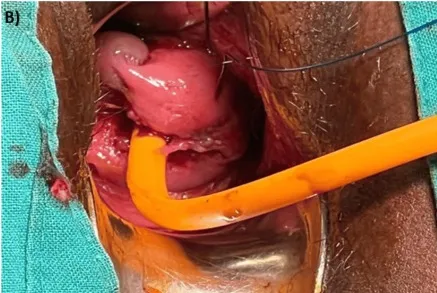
Preoperative, intraoperative, and postoperative images. (B) Intraoperative image showing a McDonald's Stitch being taken.
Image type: medical_photograph (other_medical_photograph)